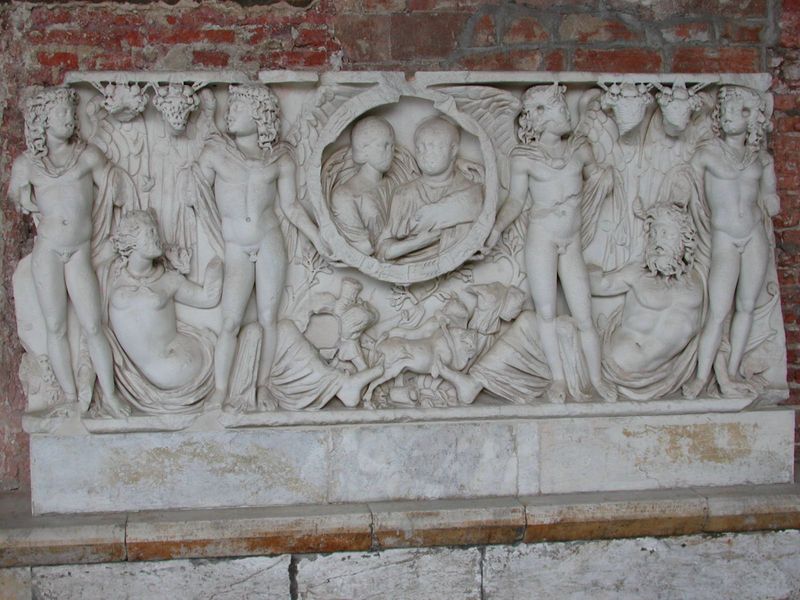
Titel: Phädra - Hippolytus - Sarkophag
Standort: Pisa, Camposanto (EU - I - Toskana)
Schlagwörter: akt, flügel, mann, nackt, umhang, weiß, akte, menschen, frau, marmor, haus, tiere, wand, architektur, arme, sockel, stehen, stein, steine, portrait, porträt, haare, stehend, paar, kreis, tondo, engel, skulptur, trauben, relief, farbig, mauer, ziegel, figuren, wein, symmetrie, socke, foto, penis, maske, medaillon, hauswand, religion, symmetrisch, mythologie, fragment, fries, ziegelsteine, grab, götter, gips, geflügelt, ziegelmauer, freis, zeigel, bruchstück, wandrelief